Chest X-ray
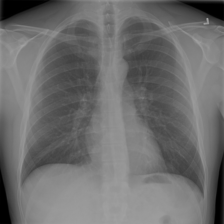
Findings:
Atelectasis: negative
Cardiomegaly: negative
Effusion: negative
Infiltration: negative
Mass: negative
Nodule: negative
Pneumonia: negative
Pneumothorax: negative
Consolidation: negative
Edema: negative
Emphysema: negative
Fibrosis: negative
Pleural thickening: negative
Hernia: negative